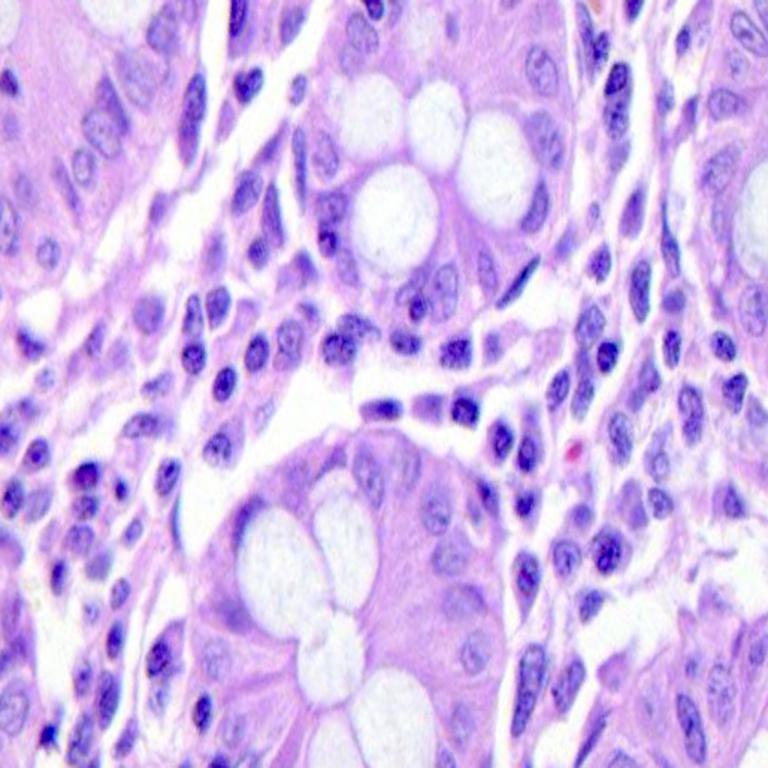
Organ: colon
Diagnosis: benign